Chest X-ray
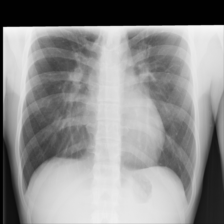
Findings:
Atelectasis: negative
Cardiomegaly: negative
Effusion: negative
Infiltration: negative
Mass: negative
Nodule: negative
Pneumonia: negative
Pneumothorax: negative
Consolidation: negative
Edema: negative
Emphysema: negative
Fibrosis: negative
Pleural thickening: negative
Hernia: negative